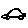
Label: car